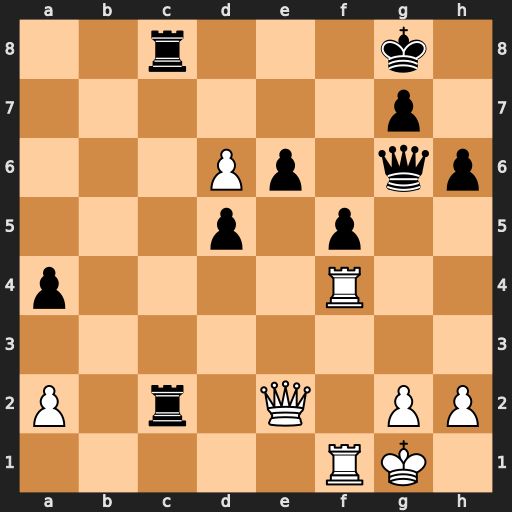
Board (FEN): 2r3k1/6p1/3Pp1qp/3p1p2/p4R2/8/P1r1Q1PP/5RK1
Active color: w
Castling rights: -
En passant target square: -
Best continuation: d7 Rxe2 dxc8=Q+